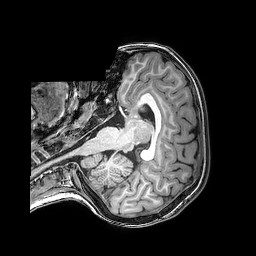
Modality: T1w
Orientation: axial
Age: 7
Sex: female
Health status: healthy